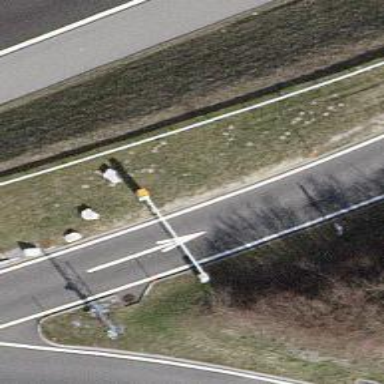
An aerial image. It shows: Lift gate barrier.